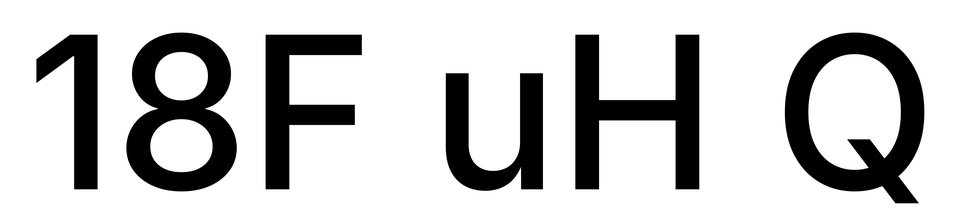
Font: Inter_Medium